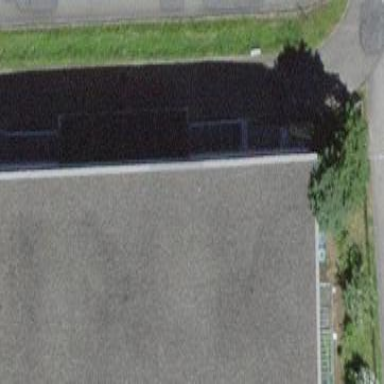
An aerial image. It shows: Commercial building.